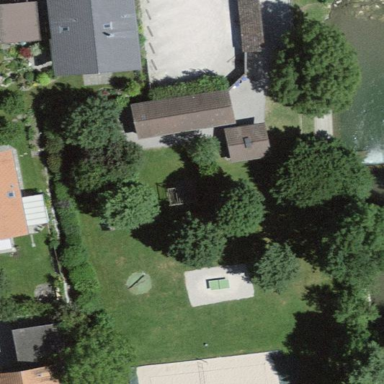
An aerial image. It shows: Public bath with open-air showers located by the river.